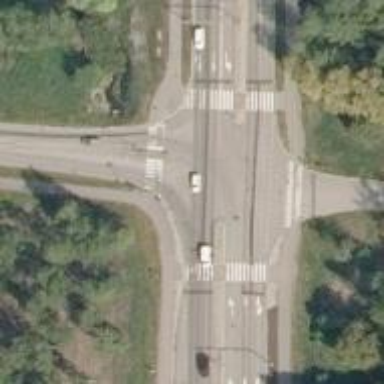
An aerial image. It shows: Marked road crossing with pedestrian island.